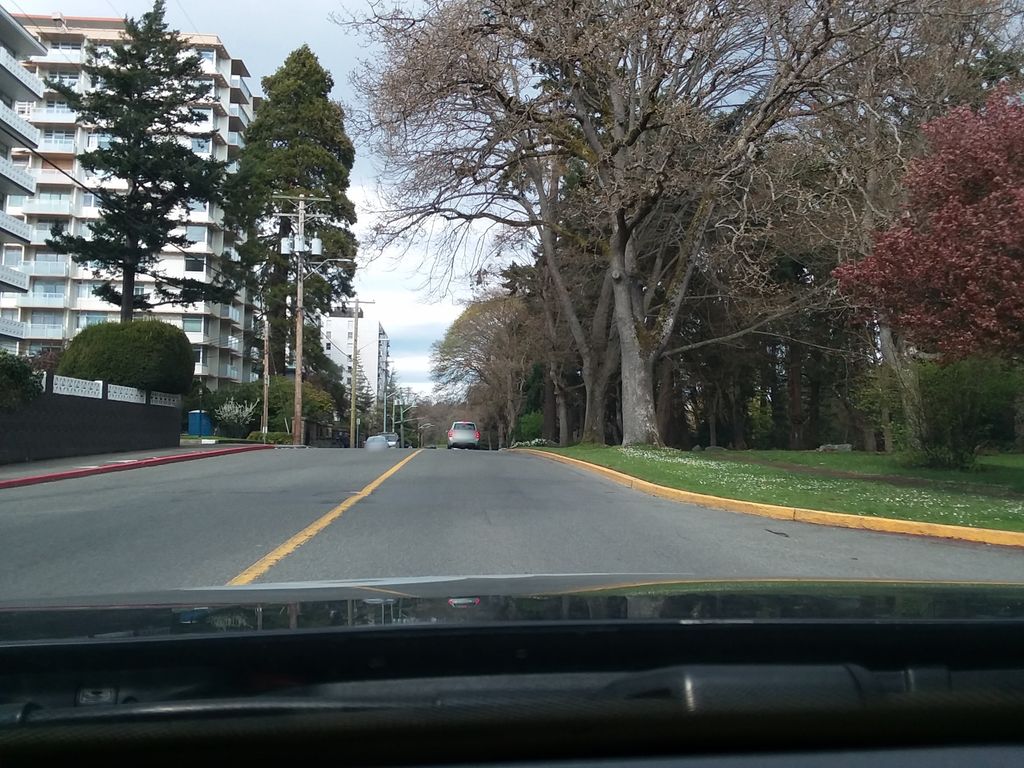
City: victoria